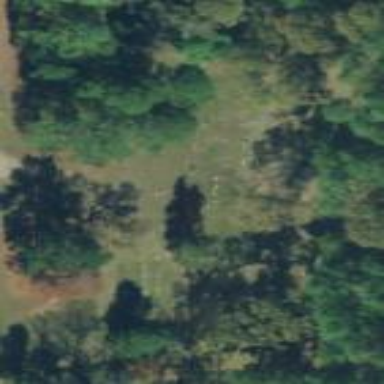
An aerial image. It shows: Cemetery.